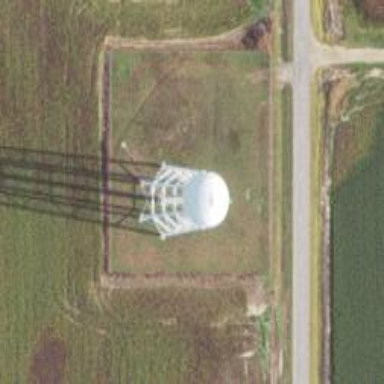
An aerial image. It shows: Water tower that is man-made.